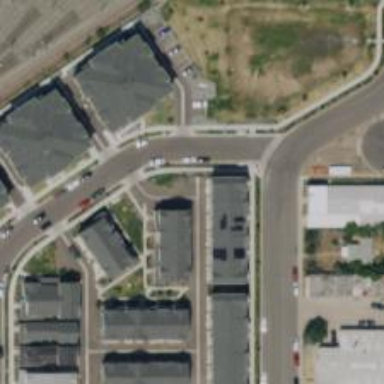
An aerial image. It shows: Alley designed for services.